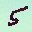
Label: 5